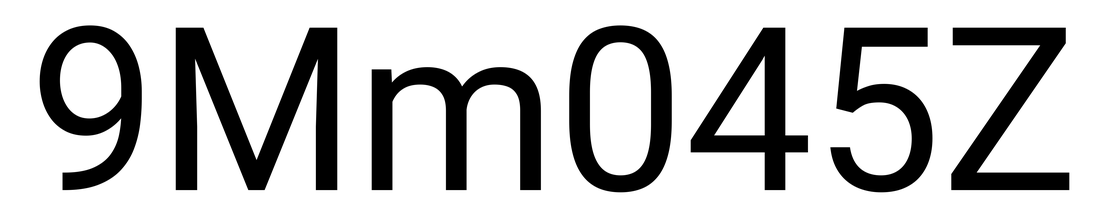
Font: Roboto_Regular